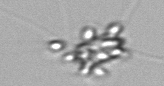
Label: Chaetoceros_didymus_TAG_external_flagellate